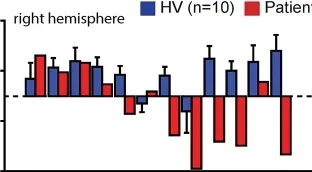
(B) Bar graphs show standard uptake values in selected cortical regions of interest scaled to the global mean (mean normalized uptake values; mn-UV) in 10 healthy volunteers (HV; blue columns, +-SD) and in the patient (red columns) in the right and left hemispheres. Mn-UV in the patient are normal in the anterior forebrain, including the prefrontal cortices and the left premotor area, however significantly decreased over the posterior cortical areas, including primary sensorimotor areas, bilateral parietal, and occipital cortices (primary visual area).
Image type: chart (chart)